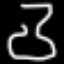
Label: hourglass